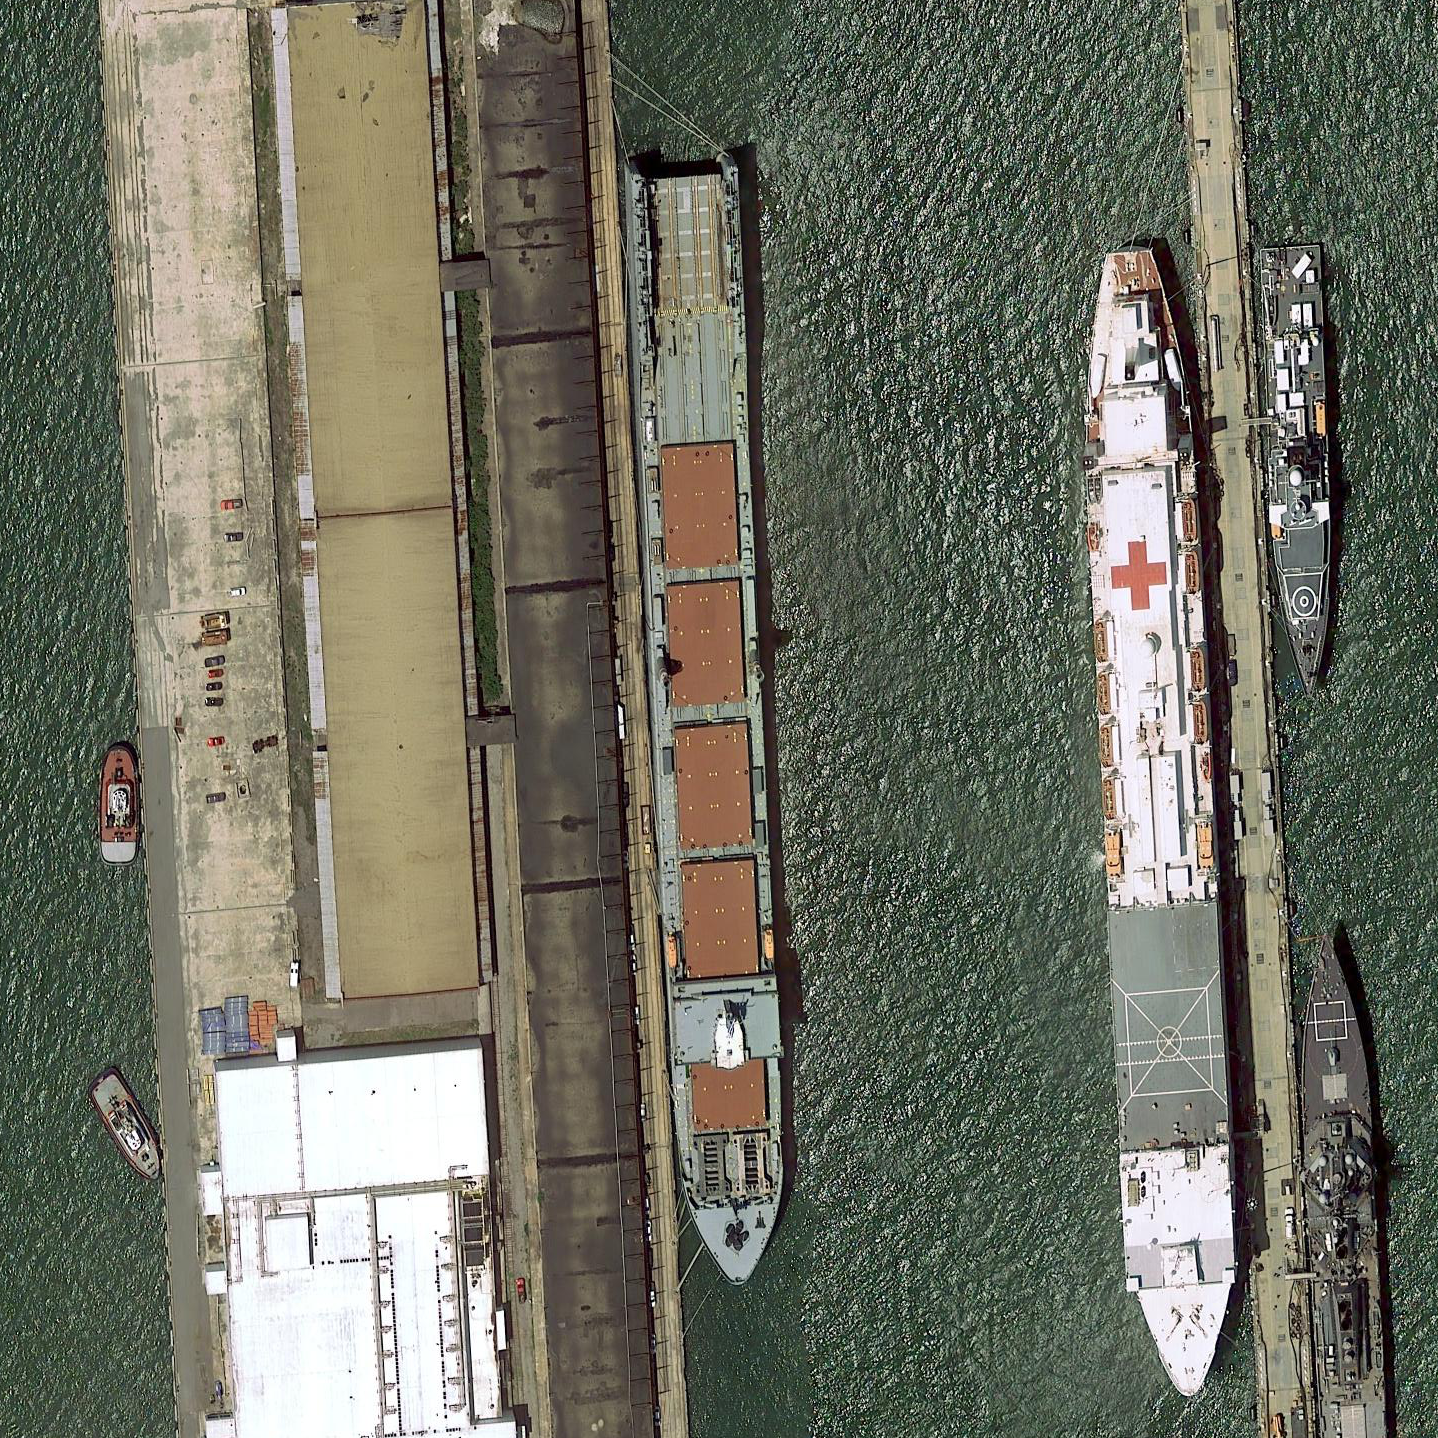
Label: Medical_ship